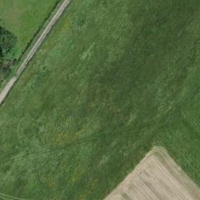
EUNIS habitat code: 25
Species observed at this site:
Corvus corone
Cyanistes caeruleus
Sturnus vulgaris
Emberiza citrinella
Streptopelia decaocto
Passer domesticus
Buteo buteo
Sylvia atricapilla
Carduelis carduelis
Columba palumbus
Turdus merula
Saxicola rubetra
Parus major
Erithacus rubecula
Phoenicurus ochruros
Phoenicurus phoenicurus
Columba livia
Picus viridis
Motacilla alba